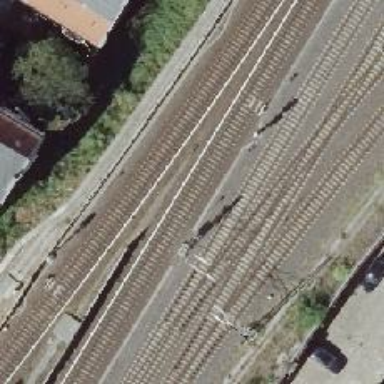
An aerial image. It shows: Solitary milestone along the railway.